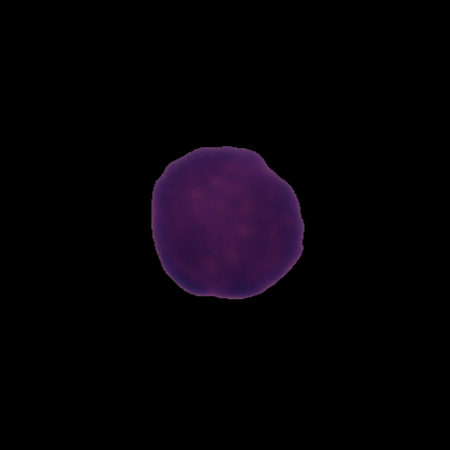
Label: healthy